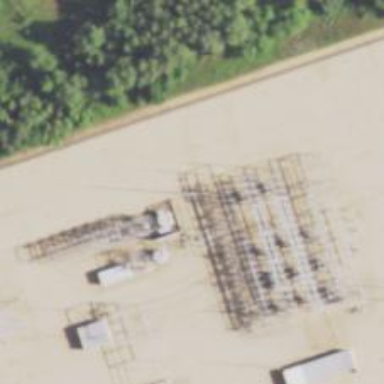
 serving as tower to safeguard against lightning strikes."